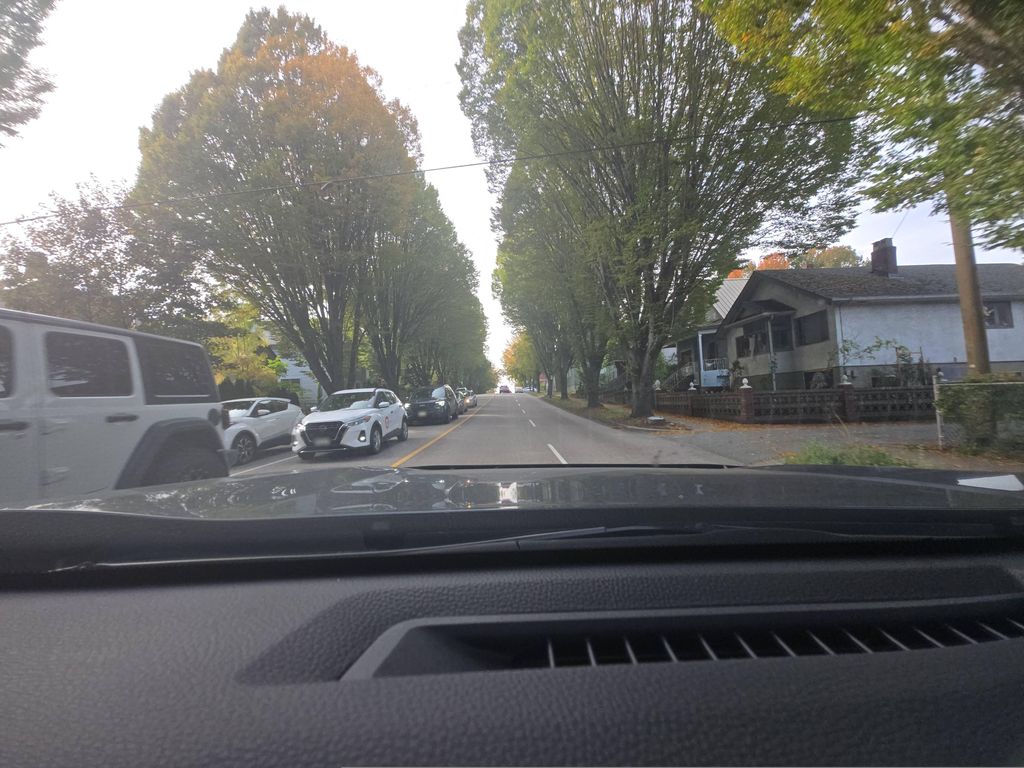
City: vancouver